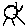
Label: sun